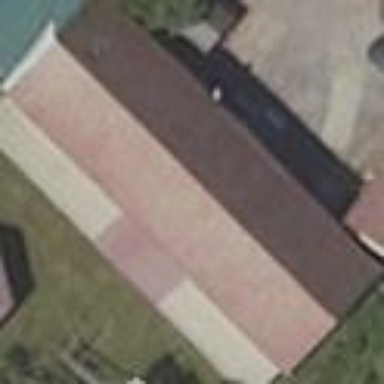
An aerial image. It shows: Shed building.